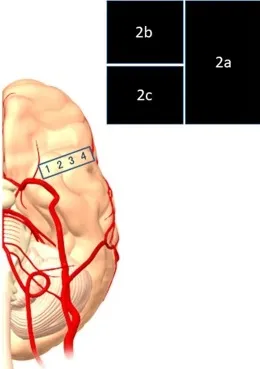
(b) Frequent, very small-amplitude spikes and spike-waves are seen, mostly from contact 1 (arrows) before removal of the cavernous malformation (CM).
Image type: radiology (ct)